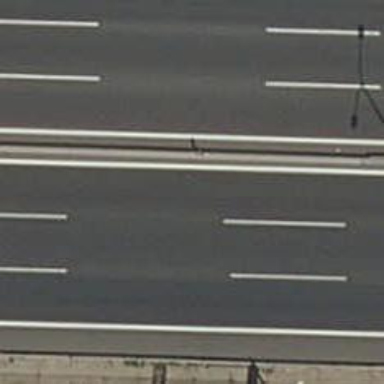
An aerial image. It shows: View of motorway.